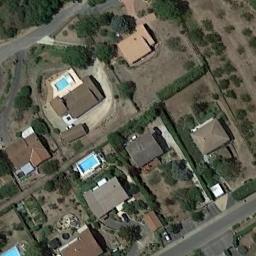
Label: medium_residential